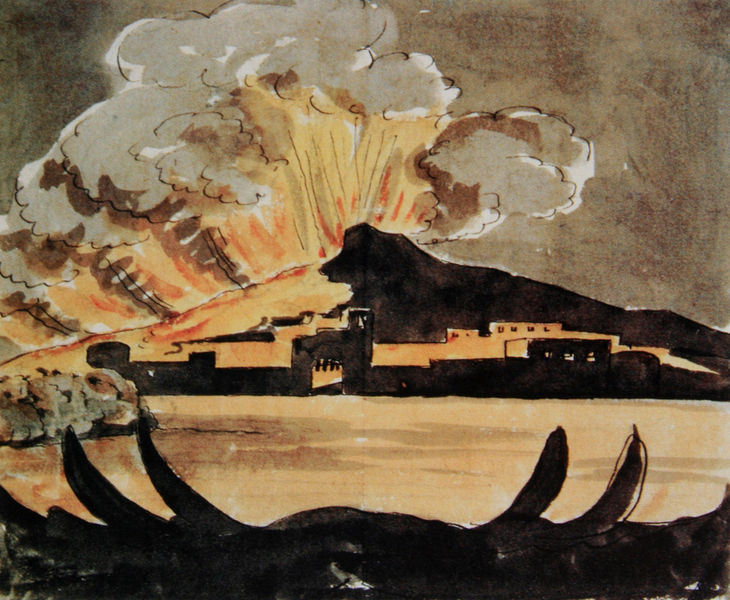
Titel: Vesuvausbruch
Künstler: Johann Wolfgang Goethe
Standort: Weimar
Institution: Klassik Stiftung Weimar
Schlagwörter: berg, dunkel, felsen, feuer, himmel, meer, schatten, wasser, wolken, aquarell, gelb, landschaft, see, stadt, ufer, abend, braun, fenster, grau, licht, nacht, orange, schwarz, skizze, vordergrund, weiss, gebäude, haus, rot, wolke, expressionismus, malerei, häuser, spiegelung, gewässer, rauch, insel, spitzen, rosa, anhöhe, küste, strand, papier, ansicht, fassade, italien, abhang, gebirge, modern, mauer, nebel, katastrophe, zerstörung, tor, tusche, burg, explosion, glut, lava, vulkan, kontur, staub, asiatisch, zacken, schein, mauern, asche, ausbruch, lavierung, eruption, pompeji, vesuv, vulkanausbruch, sizilien, neapel, pompei, rippe, pompeii, funken, gewaltig, ätna, aschewolke, magma, walze, flackern, krakatau, stromboli, verderbnis, aschewolken, woilke, gewalti, luskizze, aschwolke, shilloutte, niacht, naquarell